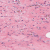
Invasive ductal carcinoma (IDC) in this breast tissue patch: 0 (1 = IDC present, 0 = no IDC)